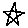
Label: star